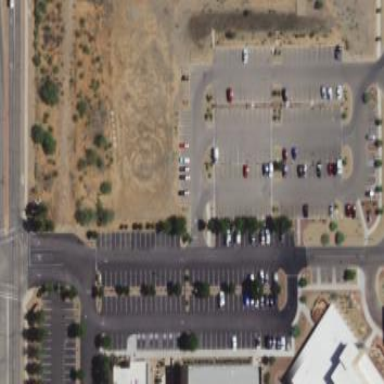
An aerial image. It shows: Parking area with asphalt surface.